Interaction volume radius: 10 \u00c5
Interaction volume height: 25 \u00c5
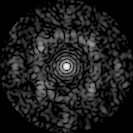
Disorder parameter: 0.6943